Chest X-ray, PA view. Patient: 30 years old, sex F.
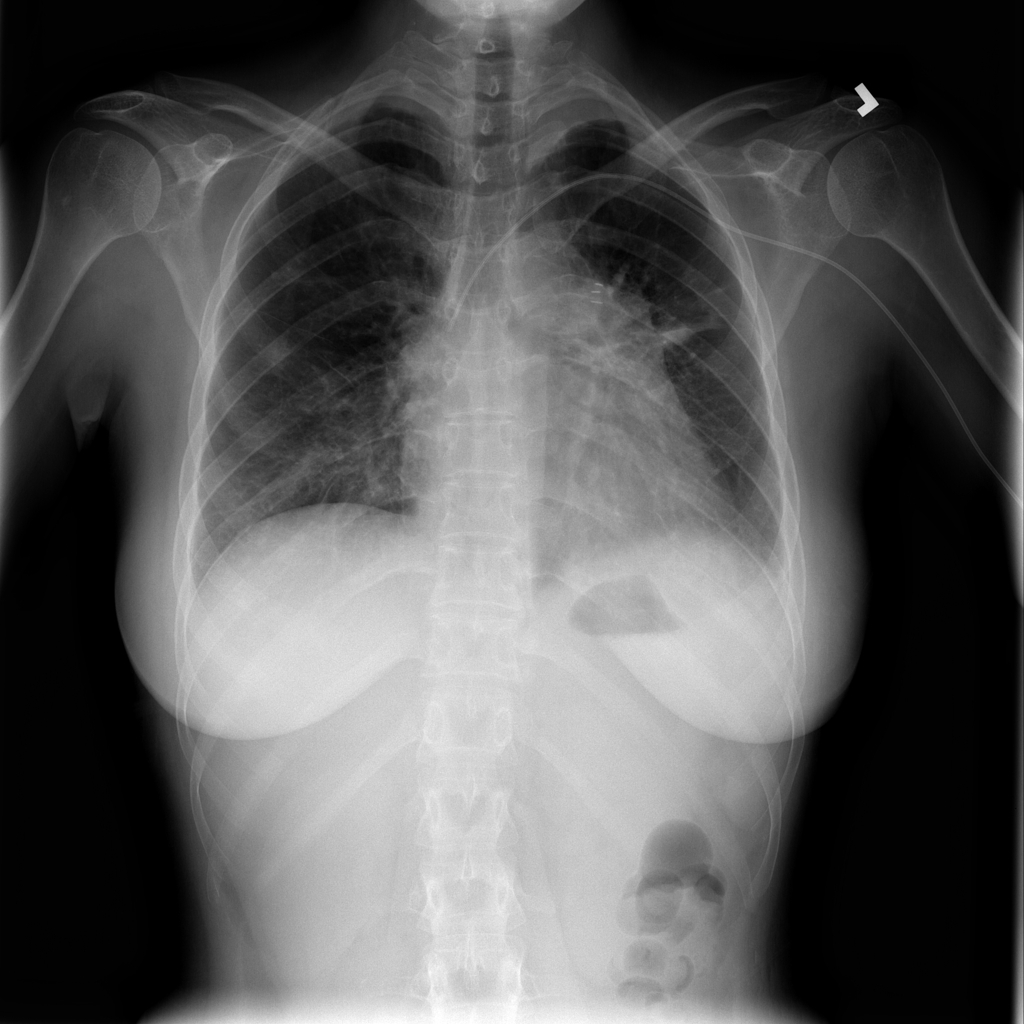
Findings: No Finding